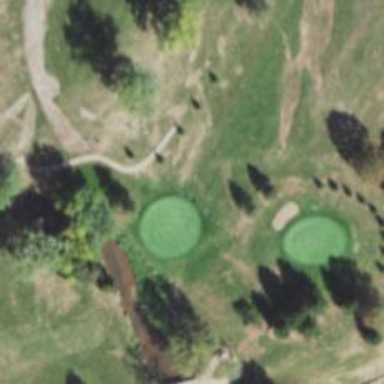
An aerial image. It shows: Golf hole.